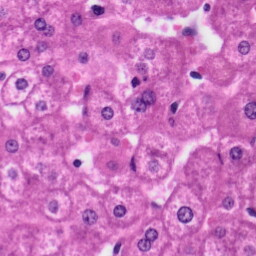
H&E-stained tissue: Liver